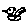
Label: bird